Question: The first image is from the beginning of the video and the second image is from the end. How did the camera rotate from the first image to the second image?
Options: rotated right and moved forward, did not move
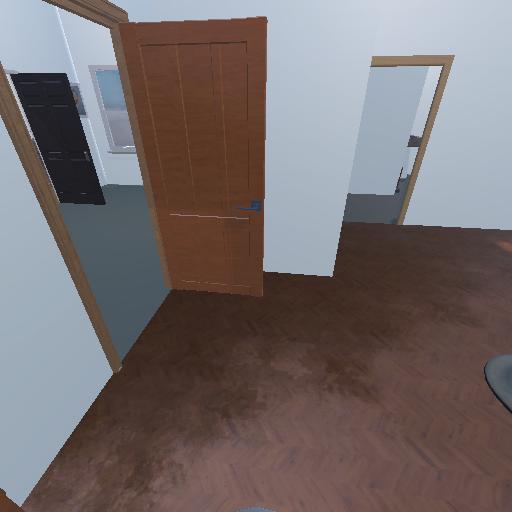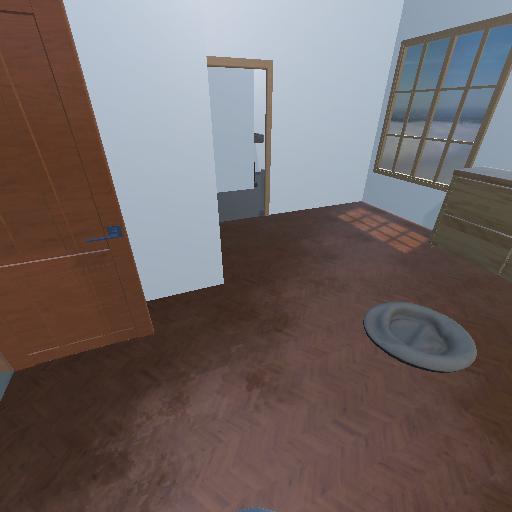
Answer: rotated right and moved forward